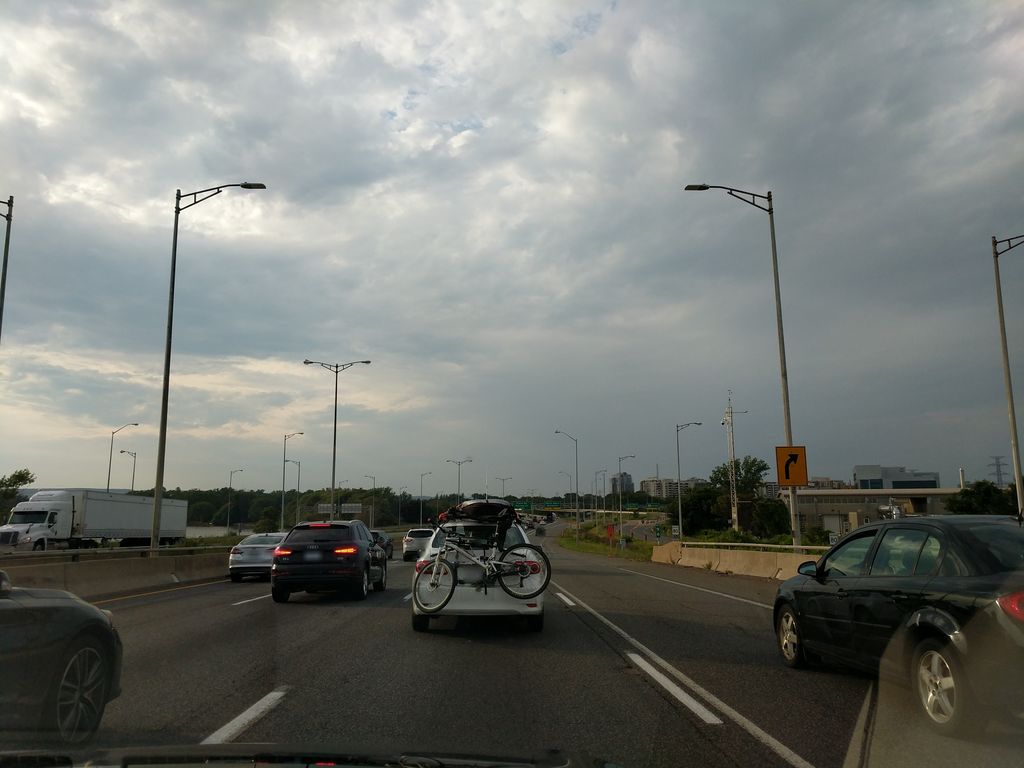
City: hamilton